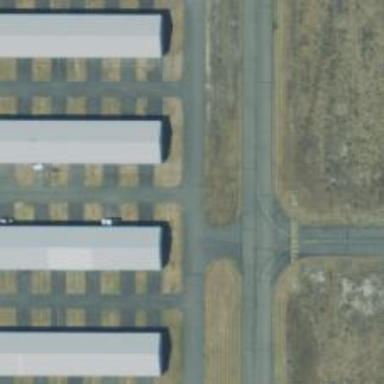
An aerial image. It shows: View of taxiway at the airport.